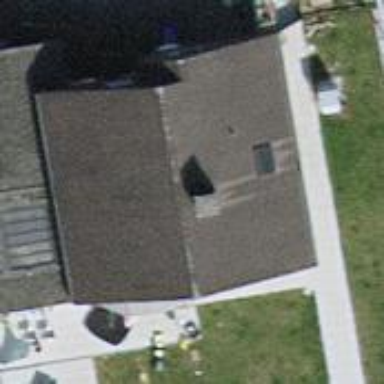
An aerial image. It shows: Terrace building.